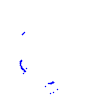
Particle: proton